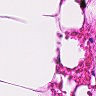
Metastatic tissue present: no